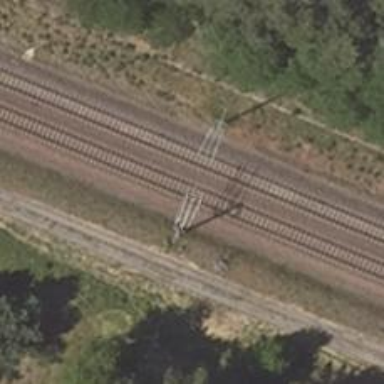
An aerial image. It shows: Isolated track section for railway.